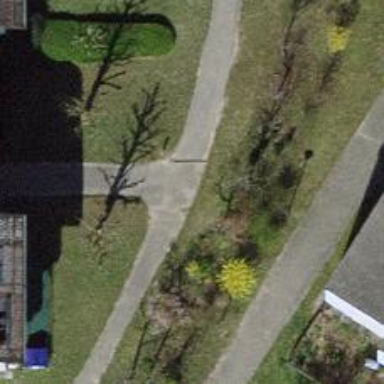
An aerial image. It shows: Path made of paving stones.